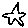
Label: star